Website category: phone
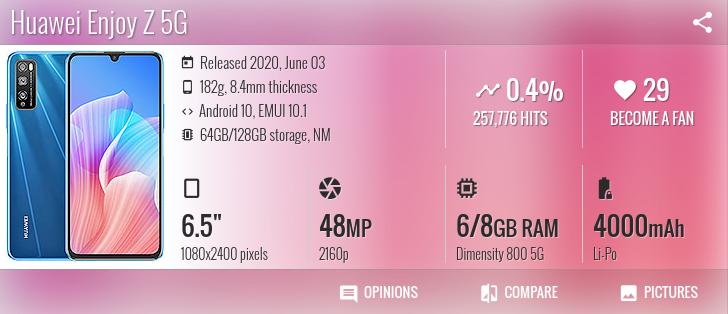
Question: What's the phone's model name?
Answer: Huawei Enjoy Z 5G

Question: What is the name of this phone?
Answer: Huawei Enjoy Z 5G

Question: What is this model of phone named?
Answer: Huawei Enjoy Z 5G

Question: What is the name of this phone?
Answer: Huawei Enjoy Z 5G

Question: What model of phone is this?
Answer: Huawei Enjoy Z 5G

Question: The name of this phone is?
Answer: Huawei Enjoy Z 5G

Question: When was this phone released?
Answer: Released 2020, June 03

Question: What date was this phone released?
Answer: Released 2020, June 03

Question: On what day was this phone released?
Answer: Released 2020, June 03

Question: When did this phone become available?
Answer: Released 2020, June 03

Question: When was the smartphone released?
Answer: Released 2020, June 03

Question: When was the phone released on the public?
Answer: Released 2020, June 03

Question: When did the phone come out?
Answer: Released 2020, June 03

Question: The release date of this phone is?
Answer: Released 2020, June 03

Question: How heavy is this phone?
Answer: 182g

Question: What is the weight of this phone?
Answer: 182g

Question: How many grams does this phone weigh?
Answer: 182g

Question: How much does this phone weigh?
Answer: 182g

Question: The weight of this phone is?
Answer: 182g

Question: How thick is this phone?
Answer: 8.4mm thickness

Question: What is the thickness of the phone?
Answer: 8.4mm thickness

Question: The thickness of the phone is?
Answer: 8.4mm thickness

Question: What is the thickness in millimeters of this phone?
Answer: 8.4mm thickness

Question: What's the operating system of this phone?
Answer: Android 10, EMUI 10.1

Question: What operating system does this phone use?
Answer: Android 10, EMUI 10.1

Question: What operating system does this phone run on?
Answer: Android 10, EMUI 10.1

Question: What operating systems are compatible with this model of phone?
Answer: Android 10, EMUI 10.1

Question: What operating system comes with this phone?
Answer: Android 10, EMUI 10.1

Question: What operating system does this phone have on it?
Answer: Android 10, EMUI 10.1

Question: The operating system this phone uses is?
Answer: Android 10, EMUI 10.1

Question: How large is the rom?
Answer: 64GB/128GB storage

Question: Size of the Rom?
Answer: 64GB/128GB storage

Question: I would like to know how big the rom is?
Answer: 64GB/128GB storage

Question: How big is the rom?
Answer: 64GB/128GB storage

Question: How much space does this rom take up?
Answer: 64GB/128GB storage

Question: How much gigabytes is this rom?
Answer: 64GB/128GB storage

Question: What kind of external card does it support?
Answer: NM

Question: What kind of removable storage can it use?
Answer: NM

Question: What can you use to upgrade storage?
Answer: NM

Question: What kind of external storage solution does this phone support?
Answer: NM

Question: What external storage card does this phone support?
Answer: NM

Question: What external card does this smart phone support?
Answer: NM

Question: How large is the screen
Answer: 6.5"

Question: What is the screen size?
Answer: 6.5"

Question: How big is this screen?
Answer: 6.5"

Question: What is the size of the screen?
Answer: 6.5"

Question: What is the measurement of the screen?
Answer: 6.5"

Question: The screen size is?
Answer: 6.5"

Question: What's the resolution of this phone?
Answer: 1080x2400 pixels

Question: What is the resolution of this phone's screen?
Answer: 1080x2400 pixels

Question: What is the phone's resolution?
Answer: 1080x2400 pixels

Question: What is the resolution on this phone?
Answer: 1080x2400 pixels

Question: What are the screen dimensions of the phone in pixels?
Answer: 1080x2400 pixels

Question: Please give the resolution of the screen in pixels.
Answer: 1080x2400 pixels

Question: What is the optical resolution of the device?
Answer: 1080x2400 pixels

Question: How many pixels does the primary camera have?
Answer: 48 MP

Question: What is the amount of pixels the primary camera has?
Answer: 48 MP

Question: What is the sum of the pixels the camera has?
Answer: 48 MP

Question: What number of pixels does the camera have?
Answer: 48 MP

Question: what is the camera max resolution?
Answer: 48 MP

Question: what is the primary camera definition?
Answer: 48 MP

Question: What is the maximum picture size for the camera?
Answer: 48 MP

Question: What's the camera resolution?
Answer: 2160p

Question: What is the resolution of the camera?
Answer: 2160p